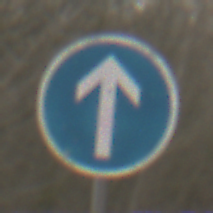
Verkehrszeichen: VorgeschriebeneFahrtrichtungGeradeaus
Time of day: MorningAfternoon
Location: Outdoor (Nature)
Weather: PartlyCloudy
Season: Winter
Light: Natural